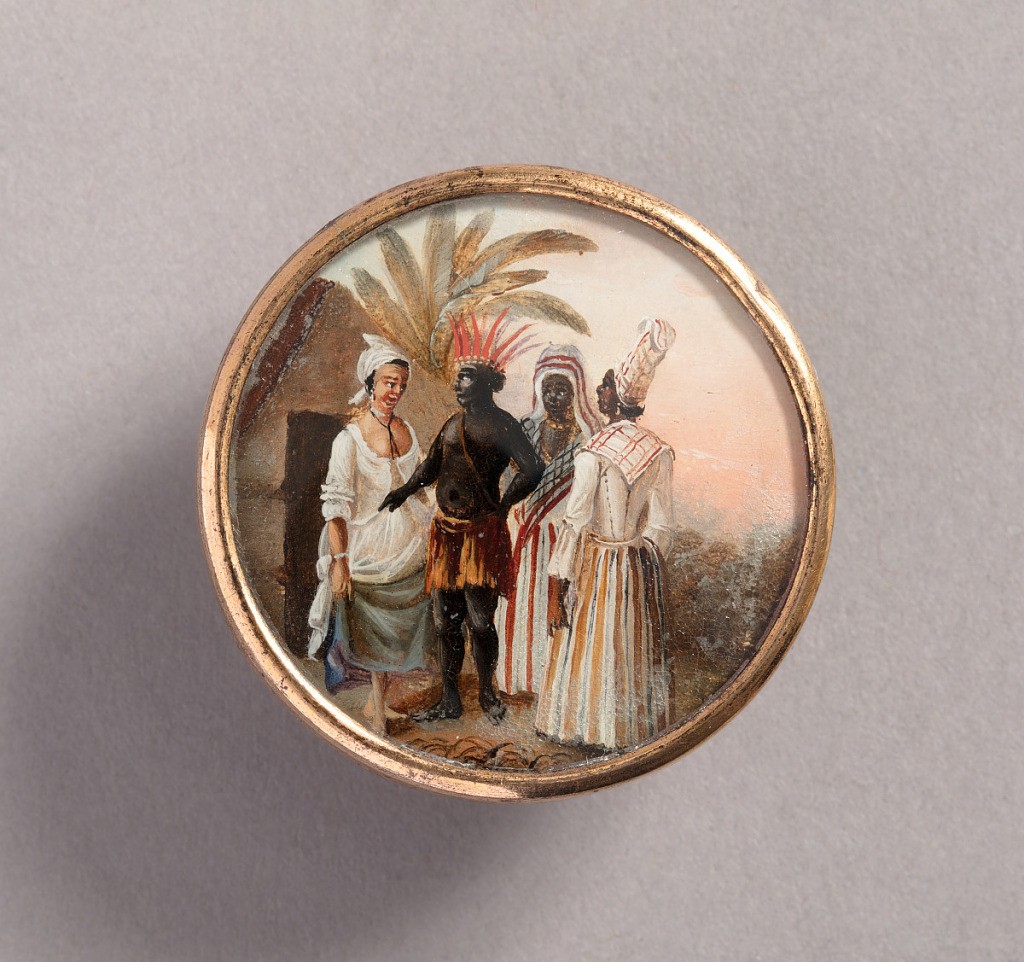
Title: Button
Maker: Agostino Brunias, Italian, ca. 1730–1796
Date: late 18th century
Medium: Gouache paint verre fixeé, ivory (backing), glass, gilt metal
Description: Circular form with painted scene depicting light skinned woman on left in white, low cut bodice with mid-length, ruffled sleeves, loose white overskirt, longer light blue underskirt, barefeet, white scarf on head, and long, tied black ribbon around her neck. She lifts skirts slightly while gazing at black man to her right; he wears short orange and brown skirt, possibly feathered, with brown strap draped diagonally across his bare chest and tall, orange feathered headdress. His left hand is on his hip while he points downward with his right hand as he gestures to the lighter skinned woman. Behind him to the right are two black women: one wears long orange, white, and black vertically striped skirt, scarf with black and orange stripes, draped head scarf with orange stripes, and gold beaded choker around neck; second woman at extreme right with her back turned to viewer wears long gold, white, and black vertically striped skirt, orange and white scarf draped over shoulders, white blouse with 3/4 length sleeves, tall orange and white turban on her head, and white pendant earrings; both women gaze at the other two figures. Landscape of palms and other plant life in background, as well as indigenous architecture at rear left. Sky painted in pale blue and orange tones. Painting protected by domed glass and framed in gilded metal. Plain metal loop attached to center of reverse side.